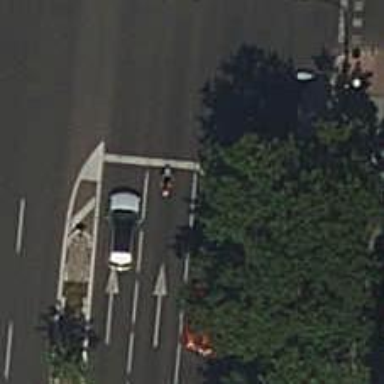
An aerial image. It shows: Road with traffic signals.